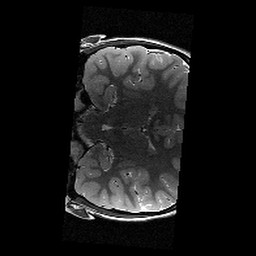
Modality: T2w
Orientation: coronal
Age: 9
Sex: female
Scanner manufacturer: siemens
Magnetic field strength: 3 T
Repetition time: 9.23 s
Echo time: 0.067 s